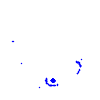
Particle: kaon